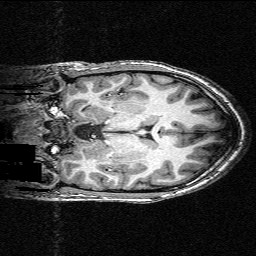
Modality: T1w
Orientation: coronal
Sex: female
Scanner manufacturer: siemens
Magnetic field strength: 3 T
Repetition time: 2.3 s
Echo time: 0.00336 s